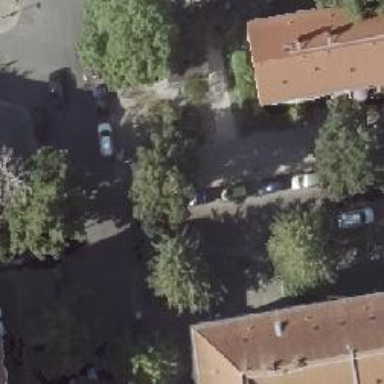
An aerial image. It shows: Residential road with separate sidewalks. There are parallel parking lanes with lane markings on the street.